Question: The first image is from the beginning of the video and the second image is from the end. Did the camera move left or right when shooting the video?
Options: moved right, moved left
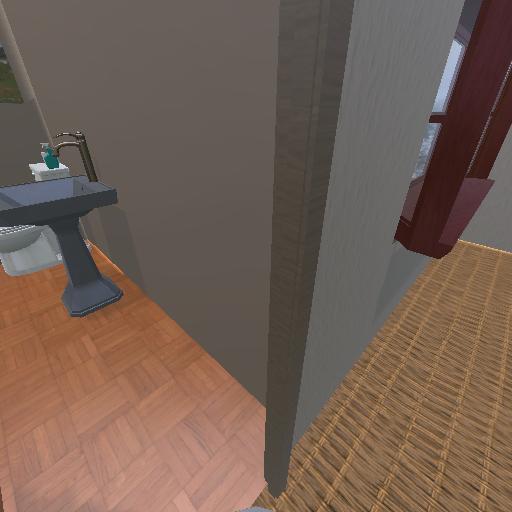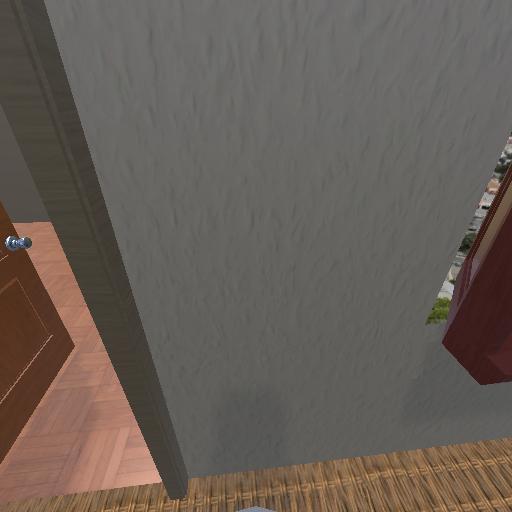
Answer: moved right